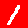
Digit: 1